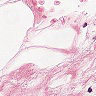
Metastatic tissue present: no